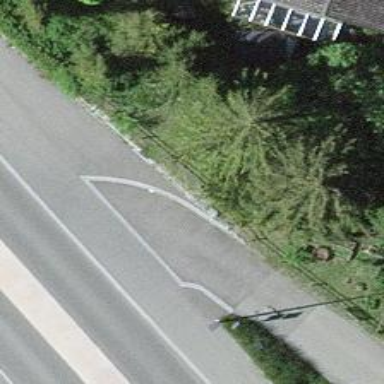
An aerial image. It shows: Residential road with asphalt surface.